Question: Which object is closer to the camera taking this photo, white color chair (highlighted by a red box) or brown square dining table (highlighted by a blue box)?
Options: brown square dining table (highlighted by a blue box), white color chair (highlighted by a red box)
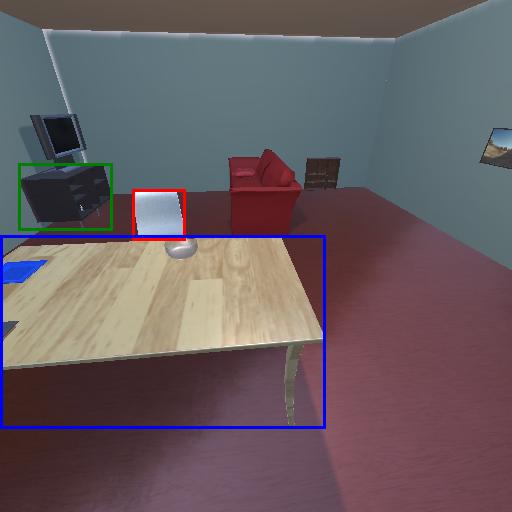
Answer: brown square dining table (highlighted by a blue box)